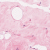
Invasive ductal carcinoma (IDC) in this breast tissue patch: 0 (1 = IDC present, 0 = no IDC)